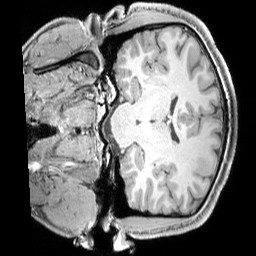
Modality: T1w
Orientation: coronal
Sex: male
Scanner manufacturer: siemens
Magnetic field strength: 3 T
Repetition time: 2.3 s
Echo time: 0.00226 s